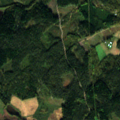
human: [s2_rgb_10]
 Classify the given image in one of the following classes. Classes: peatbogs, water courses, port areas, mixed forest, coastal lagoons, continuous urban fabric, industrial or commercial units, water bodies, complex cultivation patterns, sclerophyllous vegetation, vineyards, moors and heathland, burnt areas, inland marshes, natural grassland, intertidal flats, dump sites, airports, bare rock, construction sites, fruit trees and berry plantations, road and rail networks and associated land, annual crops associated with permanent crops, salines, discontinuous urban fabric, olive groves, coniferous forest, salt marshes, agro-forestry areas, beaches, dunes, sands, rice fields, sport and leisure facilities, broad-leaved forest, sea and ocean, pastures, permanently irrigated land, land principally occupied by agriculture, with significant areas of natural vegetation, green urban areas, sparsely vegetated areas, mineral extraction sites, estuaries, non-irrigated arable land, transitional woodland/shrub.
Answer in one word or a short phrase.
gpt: land principally occupied by agriculture, with significant areas of natural vegetation, coniferous forest, mixed forest